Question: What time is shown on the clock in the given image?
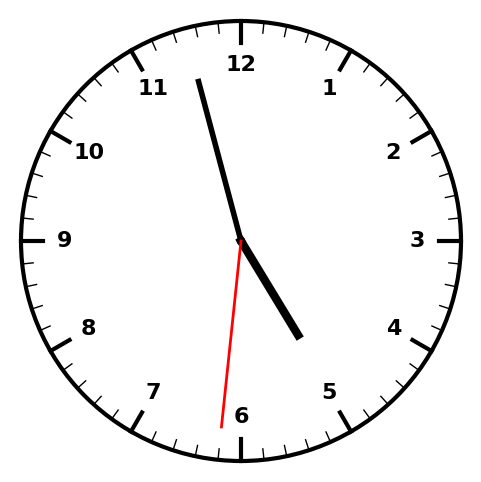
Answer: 04:57:31